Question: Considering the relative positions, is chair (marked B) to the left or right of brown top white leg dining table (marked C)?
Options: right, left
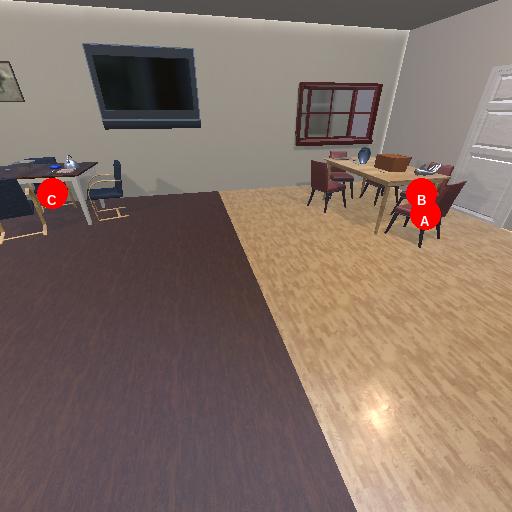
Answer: right